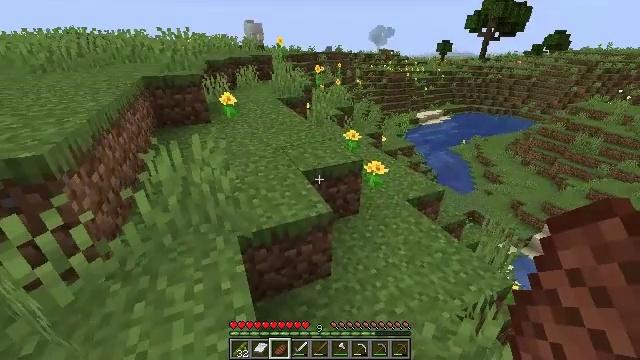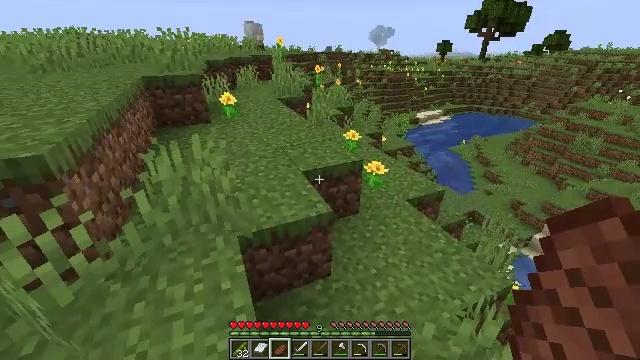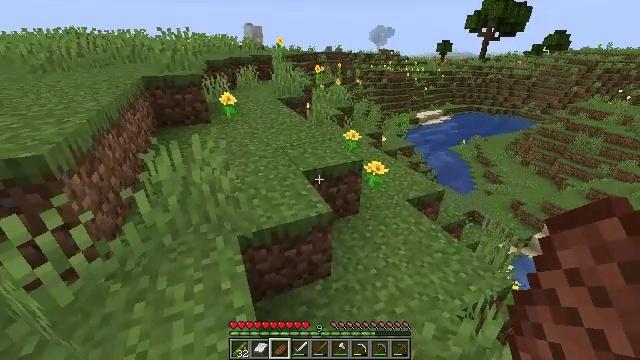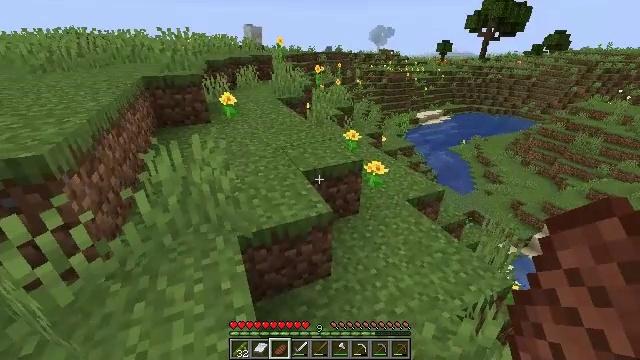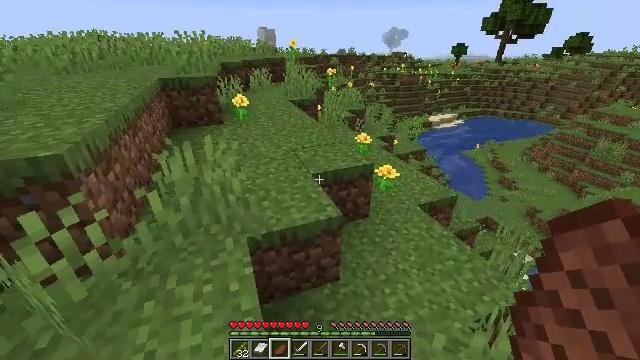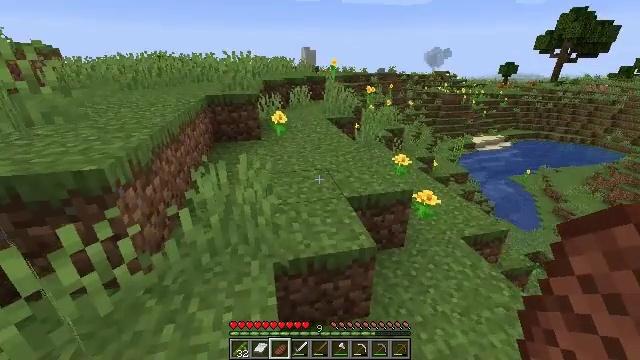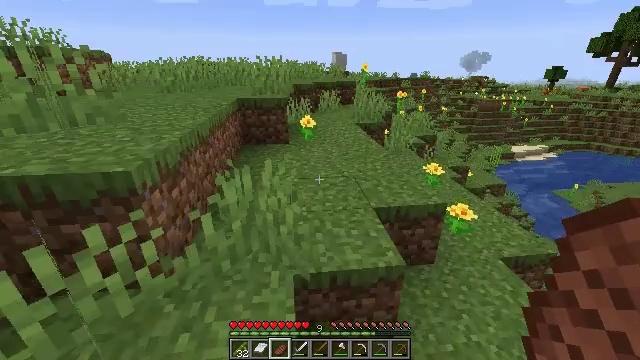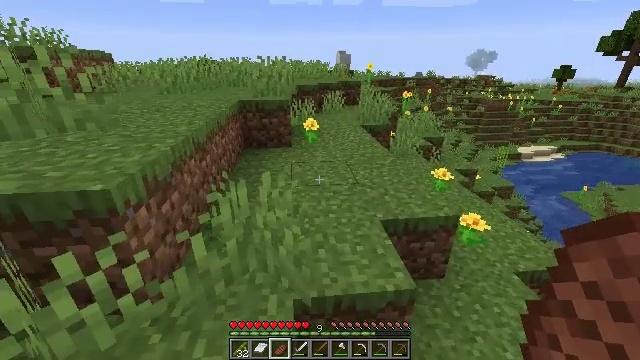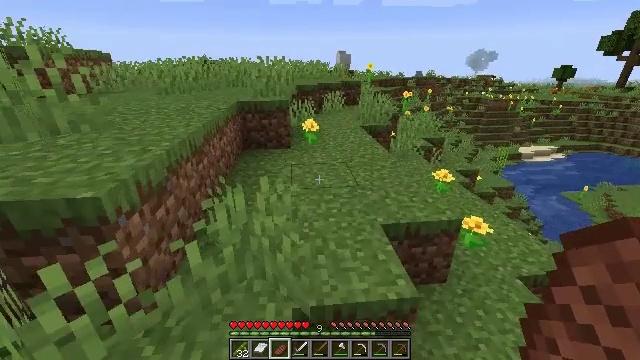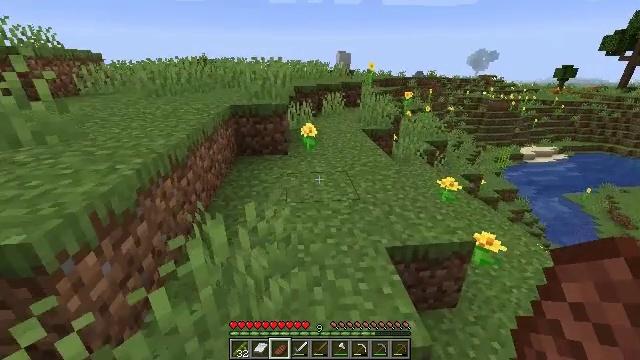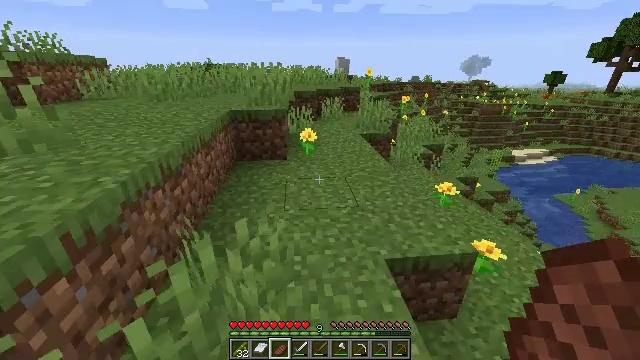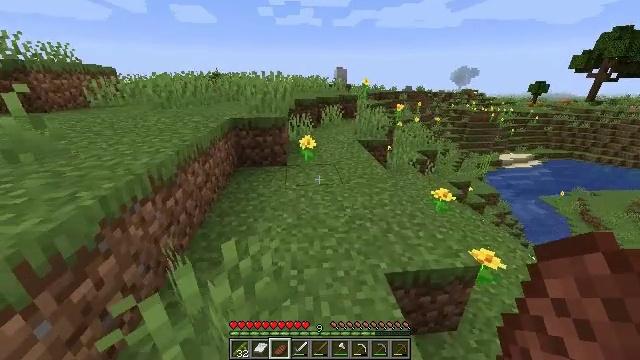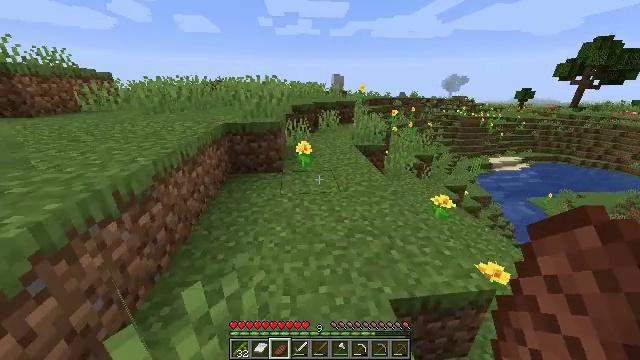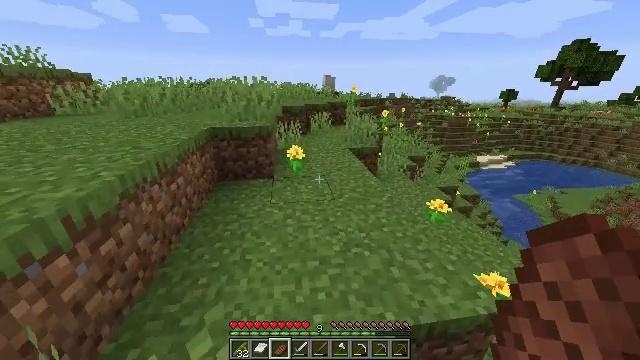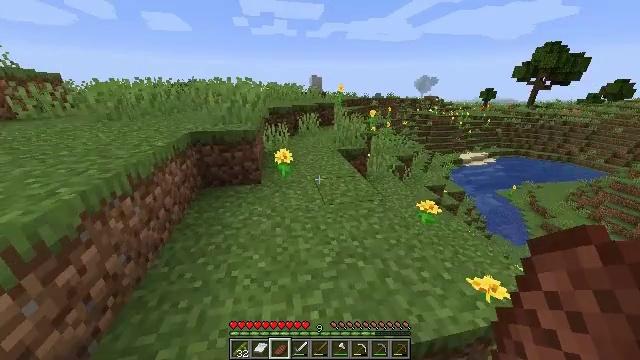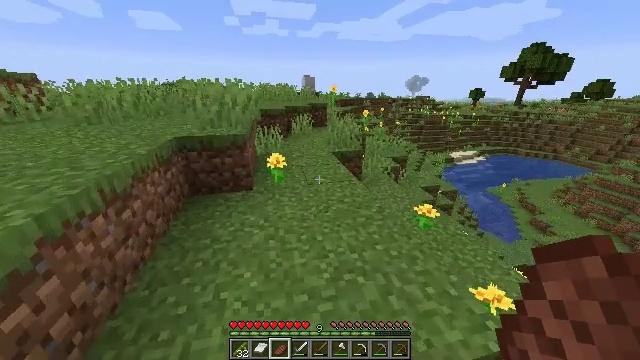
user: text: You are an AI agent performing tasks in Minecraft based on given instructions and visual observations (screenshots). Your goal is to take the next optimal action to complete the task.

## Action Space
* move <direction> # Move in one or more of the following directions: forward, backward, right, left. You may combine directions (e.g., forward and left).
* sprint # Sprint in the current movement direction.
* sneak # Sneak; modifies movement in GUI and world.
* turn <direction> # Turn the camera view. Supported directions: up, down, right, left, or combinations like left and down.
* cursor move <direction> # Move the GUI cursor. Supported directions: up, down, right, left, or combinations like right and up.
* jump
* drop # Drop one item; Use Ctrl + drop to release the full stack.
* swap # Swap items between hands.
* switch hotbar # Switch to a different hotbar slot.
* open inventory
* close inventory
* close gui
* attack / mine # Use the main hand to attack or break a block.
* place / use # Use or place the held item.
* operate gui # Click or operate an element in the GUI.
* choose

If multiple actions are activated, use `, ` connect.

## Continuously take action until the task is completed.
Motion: motion action
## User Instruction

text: Gather sweet berries from the bush.
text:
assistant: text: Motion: no_op
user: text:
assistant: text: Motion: no_op
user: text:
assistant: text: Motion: no_op
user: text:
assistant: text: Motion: move forward, turn left
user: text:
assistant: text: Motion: move forward, turn left and up
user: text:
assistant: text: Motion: move forward, turn left
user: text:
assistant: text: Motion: move forward
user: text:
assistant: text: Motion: move forward
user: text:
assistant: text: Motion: move forward, sprint
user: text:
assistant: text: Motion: move forward, sprint
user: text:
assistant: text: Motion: move forward, sprint
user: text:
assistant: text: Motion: move forward, sprint
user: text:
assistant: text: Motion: move forward, turn right
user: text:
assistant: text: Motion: move forward, turn right
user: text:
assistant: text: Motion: move forward, turn right
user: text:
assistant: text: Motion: move forward, sprint, turn right
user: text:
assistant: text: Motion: move forward, sprint, turn right
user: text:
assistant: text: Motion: move forward, sprint
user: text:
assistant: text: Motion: move forward
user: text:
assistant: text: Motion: move forward
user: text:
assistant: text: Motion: move forward
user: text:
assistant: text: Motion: move forward, sprint
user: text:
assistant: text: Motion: move forward, sprint
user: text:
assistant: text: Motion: move forward, sprint
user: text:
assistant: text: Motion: move forward
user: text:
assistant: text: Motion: move forward
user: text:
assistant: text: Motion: move forward
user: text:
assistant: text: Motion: move forward, turn left
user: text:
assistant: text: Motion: move forward, turn left
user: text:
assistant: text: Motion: move forward